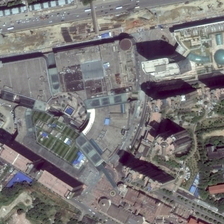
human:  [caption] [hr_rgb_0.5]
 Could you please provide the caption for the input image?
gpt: the prosperous area is mainly economic area .

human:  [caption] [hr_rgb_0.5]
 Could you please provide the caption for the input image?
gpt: the prosperous area is mainly economic area .

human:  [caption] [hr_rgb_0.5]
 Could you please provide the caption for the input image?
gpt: tall trees were planted near the building .

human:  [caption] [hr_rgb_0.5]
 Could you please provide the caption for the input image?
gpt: tall trees were planted near the building .

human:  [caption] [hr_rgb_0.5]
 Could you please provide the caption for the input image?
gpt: the prosperous area is mainly economic area .